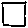
Label: square